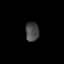
Tissue: lung
Cell type: Epithelial cells
Senescence score: 0.2246
Nuclear area (px): 255
Mean DAPI intensity: 71.141